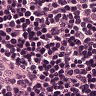
Metastatic tissue present: no